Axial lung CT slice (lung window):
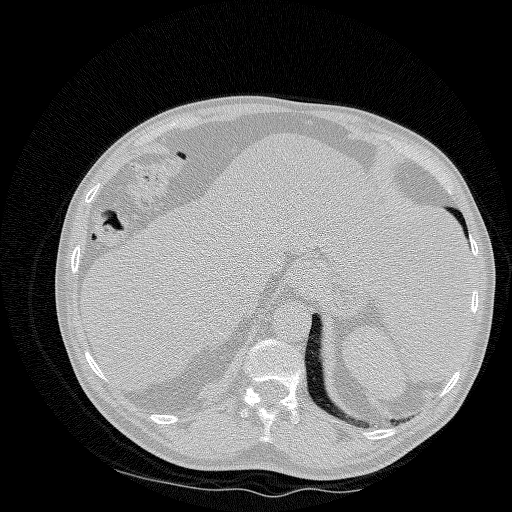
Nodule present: no